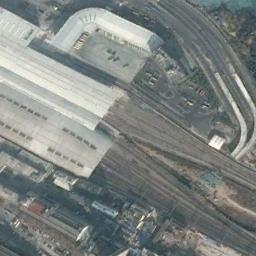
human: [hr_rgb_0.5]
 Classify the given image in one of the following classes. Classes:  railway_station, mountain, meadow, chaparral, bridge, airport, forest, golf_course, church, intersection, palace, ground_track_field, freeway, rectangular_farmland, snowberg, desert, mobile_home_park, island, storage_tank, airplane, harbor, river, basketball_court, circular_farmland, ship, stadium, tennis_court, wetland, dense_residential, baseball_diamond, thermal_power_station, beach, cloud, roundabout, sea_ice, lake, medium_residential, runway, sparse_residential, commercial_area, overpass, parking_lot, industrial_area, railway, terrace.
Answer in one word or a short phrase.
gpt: railway_station